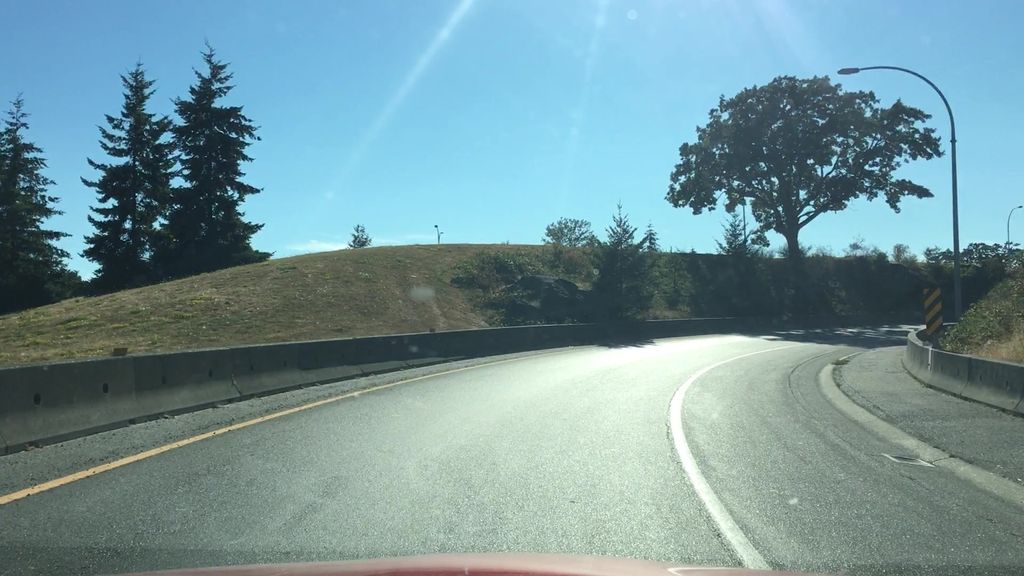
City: victoria